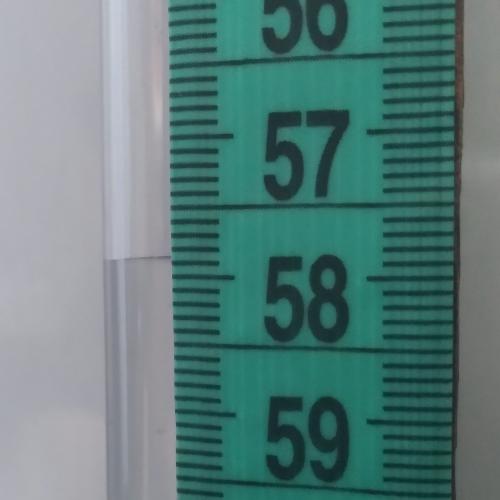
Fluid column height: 57.9 cm